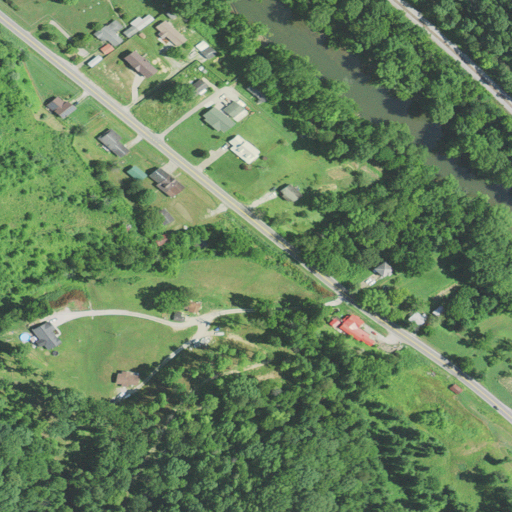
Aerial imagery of valley in West Virginia named Franklin Hollow containing deciduous forest, pasture, mixed forest, low intensity development, open development, open water, and medium intensity development